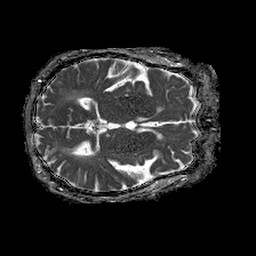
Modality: ADC
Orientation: axial
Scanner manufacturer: philips
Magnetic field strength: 1.5 T
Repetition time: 4.6 s
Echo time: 0.08631 s